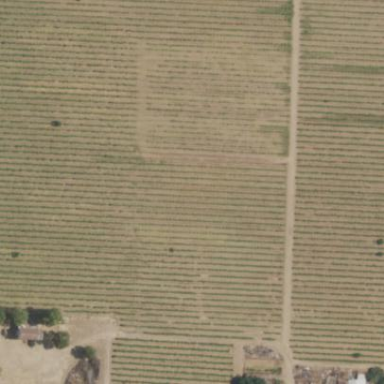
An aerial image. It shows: Vineyard.